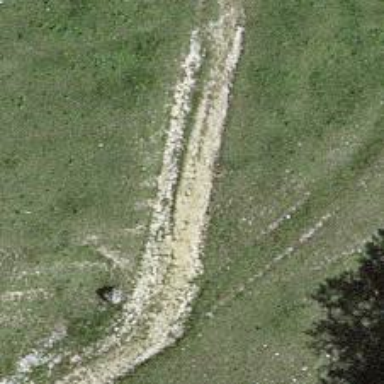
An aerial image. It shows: Grass path.